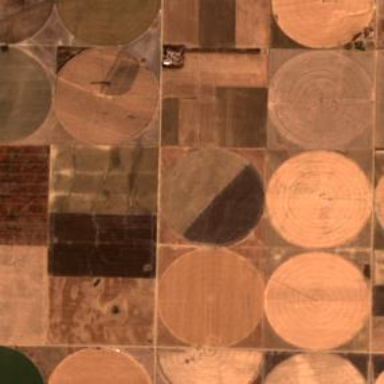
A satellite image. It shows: Farmland with pivot irrigation system.